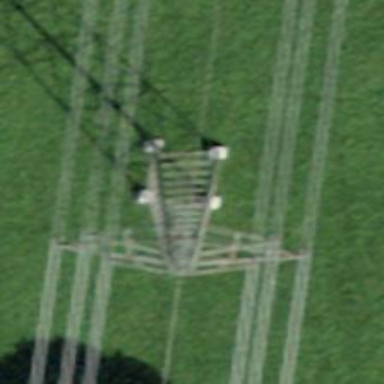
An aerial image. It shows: Power tower.